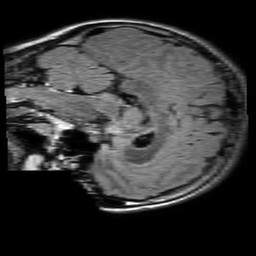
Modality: FLAIR
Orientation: sagittal
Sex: female
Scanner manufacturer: philips
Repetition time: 11 s
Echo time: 0.125 s